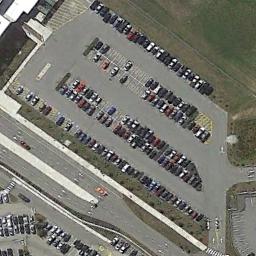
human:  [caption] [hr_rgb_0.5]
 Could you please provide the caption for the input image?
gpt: Seven rows of cars were parked in the parking lot .

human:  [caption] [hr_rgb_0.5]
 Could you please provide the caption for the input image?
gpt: The parking lot is full of cars next to the grass .

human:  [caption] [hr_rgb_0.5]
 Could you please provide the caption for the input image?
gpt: Many cars of different styles are on the parking lot .

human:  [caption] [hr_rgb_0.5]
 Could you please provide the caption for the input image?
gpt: The parking lot has some cars arranged neatly in lines .

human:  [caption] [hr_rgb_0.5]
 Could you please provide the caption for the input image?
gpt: There are many cars on the parking lot with brown and green lawns around .